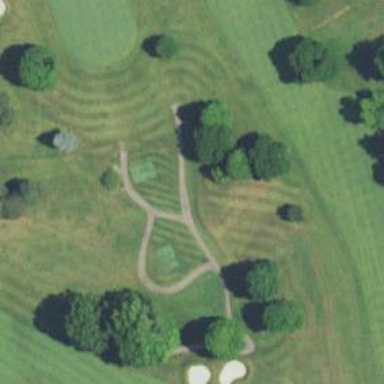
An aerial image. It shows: Path for golf carts.